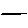
Label: line